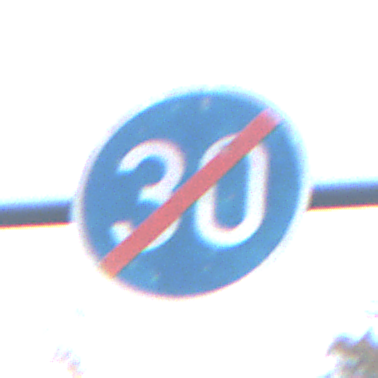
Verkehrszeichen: EndeMindestgeschwindigkeit
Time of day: SunriseSunset
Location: Outdoor (Nature)
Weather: PartlyCloudy
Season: Autumn
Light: Natural